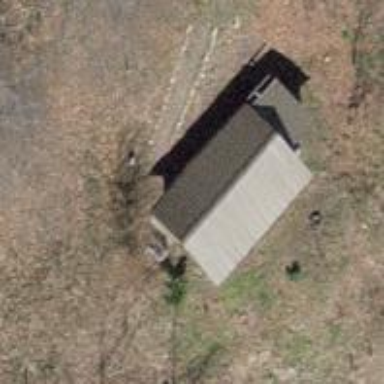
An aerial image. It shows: Hut.